Question: I have a json response in the form of data with format like this. It is part of the whole data released
<URL>
I have made a script to read the data :
'''
$(document).ready(function() {
$.getJSON('http://services.berthojoris.com/json/baca2.php', function(data) {
for(var i=0; i<data[0].actionDetails.length;i++){
document.write('Judul Halaman : '+ data[1].actionDetails[i].pageTitle+"<br>");
document.write('URL : '+ data[1].actionDetails[i].url+"<hr>");
}
});
});
'''
But the data generated using getJSON only 1, 2 or 5 data. While there are actually a lot of results generated process.

How do I capture all of the data generated??
I just wanted to take the and data from the data.
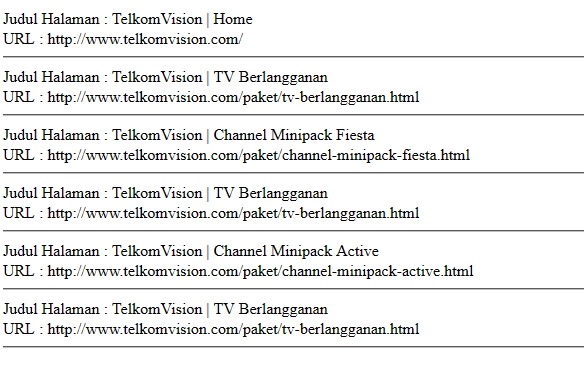
Answer: At first glance, you are mixing 'data[0]' and 'data[1]' (it will display all action details from the first item in the 'data' array)
'''
$(document).ready(function() {
$.getJSON('http://services.berthojoris.com/json/baca2.php', function(data) {
for(var i=0; i<data[0].actionDetails.length;i++){
document.write('Judul Halaman : '+ data[0].actionDetails[i].pageTitle+"<br>");
document.write('URL : '+ data[0].actionDetails[i].url+"<hr>");
}
});
});
'''
If you want to display all action items in data
'''
$(document).ready(function() {
$.getJSON('http://services.berthojoris.com/json/baca2.php', function(data) {
$.each(data, function(idx, item){
$.each(item.actionDetails, function(idx, actionDetail){
document.write('Judul Halaman : '+ actionDetail.pageTitle+"<br>");
document.write('URL : '+ actionDetail.url+"<hr>");
})
})
});
});
'''
Also note, you may have to use '$('body').append(string)' instead of 'document.write(string)'